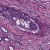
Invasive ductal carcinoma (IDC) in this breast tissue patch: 1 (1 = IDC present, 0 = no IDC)